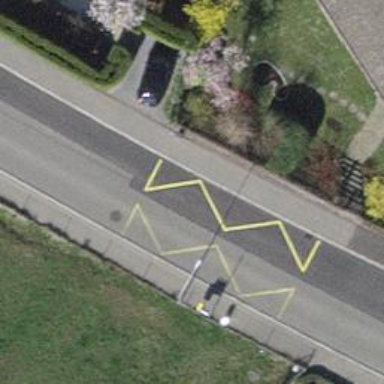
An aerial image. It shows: Public transport stop position.